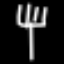
Label: fork